Question: I'm trying to set some variables of type SBYTE to null at runtime using an expression directly on the variable. The variable is scoped to the control flow.
Why does the variable evaluate to 0 instead of null? How can I set it to null?

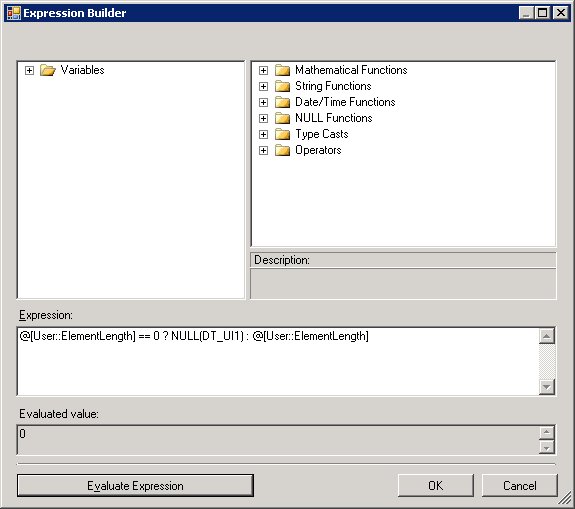
Answer: This is because SSIS variables cannot be 'NULL'. Oddly, I couldn't find anything in the <URL> that explicitly says that they can't be 'NULL', it just says
> The value of a user-defined variable can be a literal or an expression
But an (old) <URL>:
> In SSIS, variables can't be set to 'NULL'. Instead, each variable data
type maintains a default value in the absence of a value.
And indeed, if you evaluate just 'NULL(DT_UI1)' you get zero; evaluating 'NULL(DT_BOOL)' gives 'False'; evaluating 'NULL(DT_DATE)' gives '12/30/1899 12:00:00 AM'.
And using an expression to set a variable to 'NULL' doesn't work either: if you create an 'Int32' variable, set 'EvaluateAsExpression' to 'True' and enter the value 'NULL(DT_UI4)' then you get the error "Property value is not valid", with the detailed message "NULL(DT_UI4) is not a valid value for Int32".